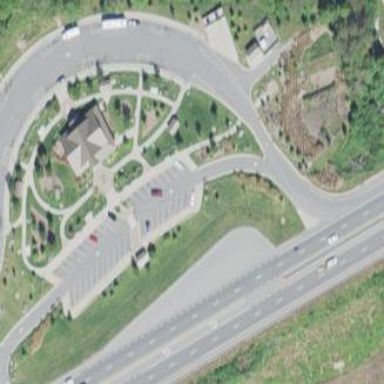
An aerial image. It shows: Rest area on the road.